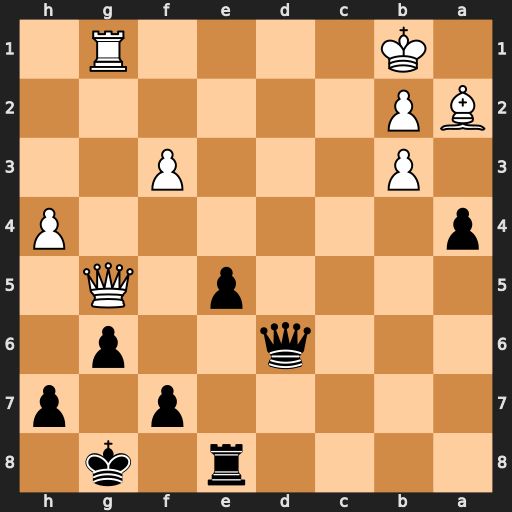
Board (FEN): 4r1k1/5p1p/3q2p1/4p1Q1/p6P/1P3P2/BP6/1K4R1
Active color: b
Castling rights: -
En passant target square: -
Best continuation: Qd3+ Ka1 axb3